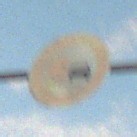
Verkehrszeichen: UeberholverbotKraftfahrzeuge
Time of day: SunriseSunset
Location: Outdoor (RoadRail)
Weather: PartlyCloudy
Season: NotSpecified
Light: Natural